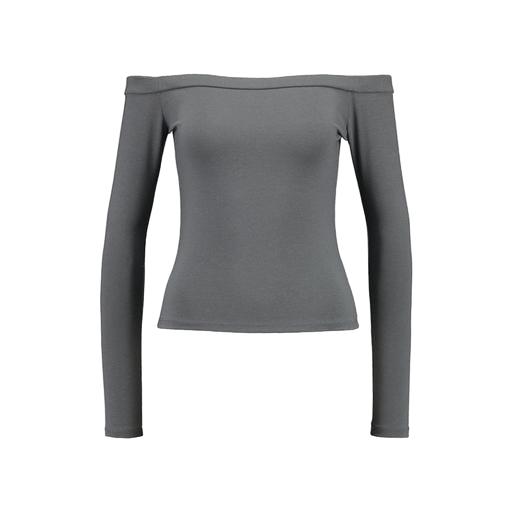
gray long-sleeve cold-shoulder tee, front long sleeve bardot, open-shoulder tee, white background